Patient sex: M
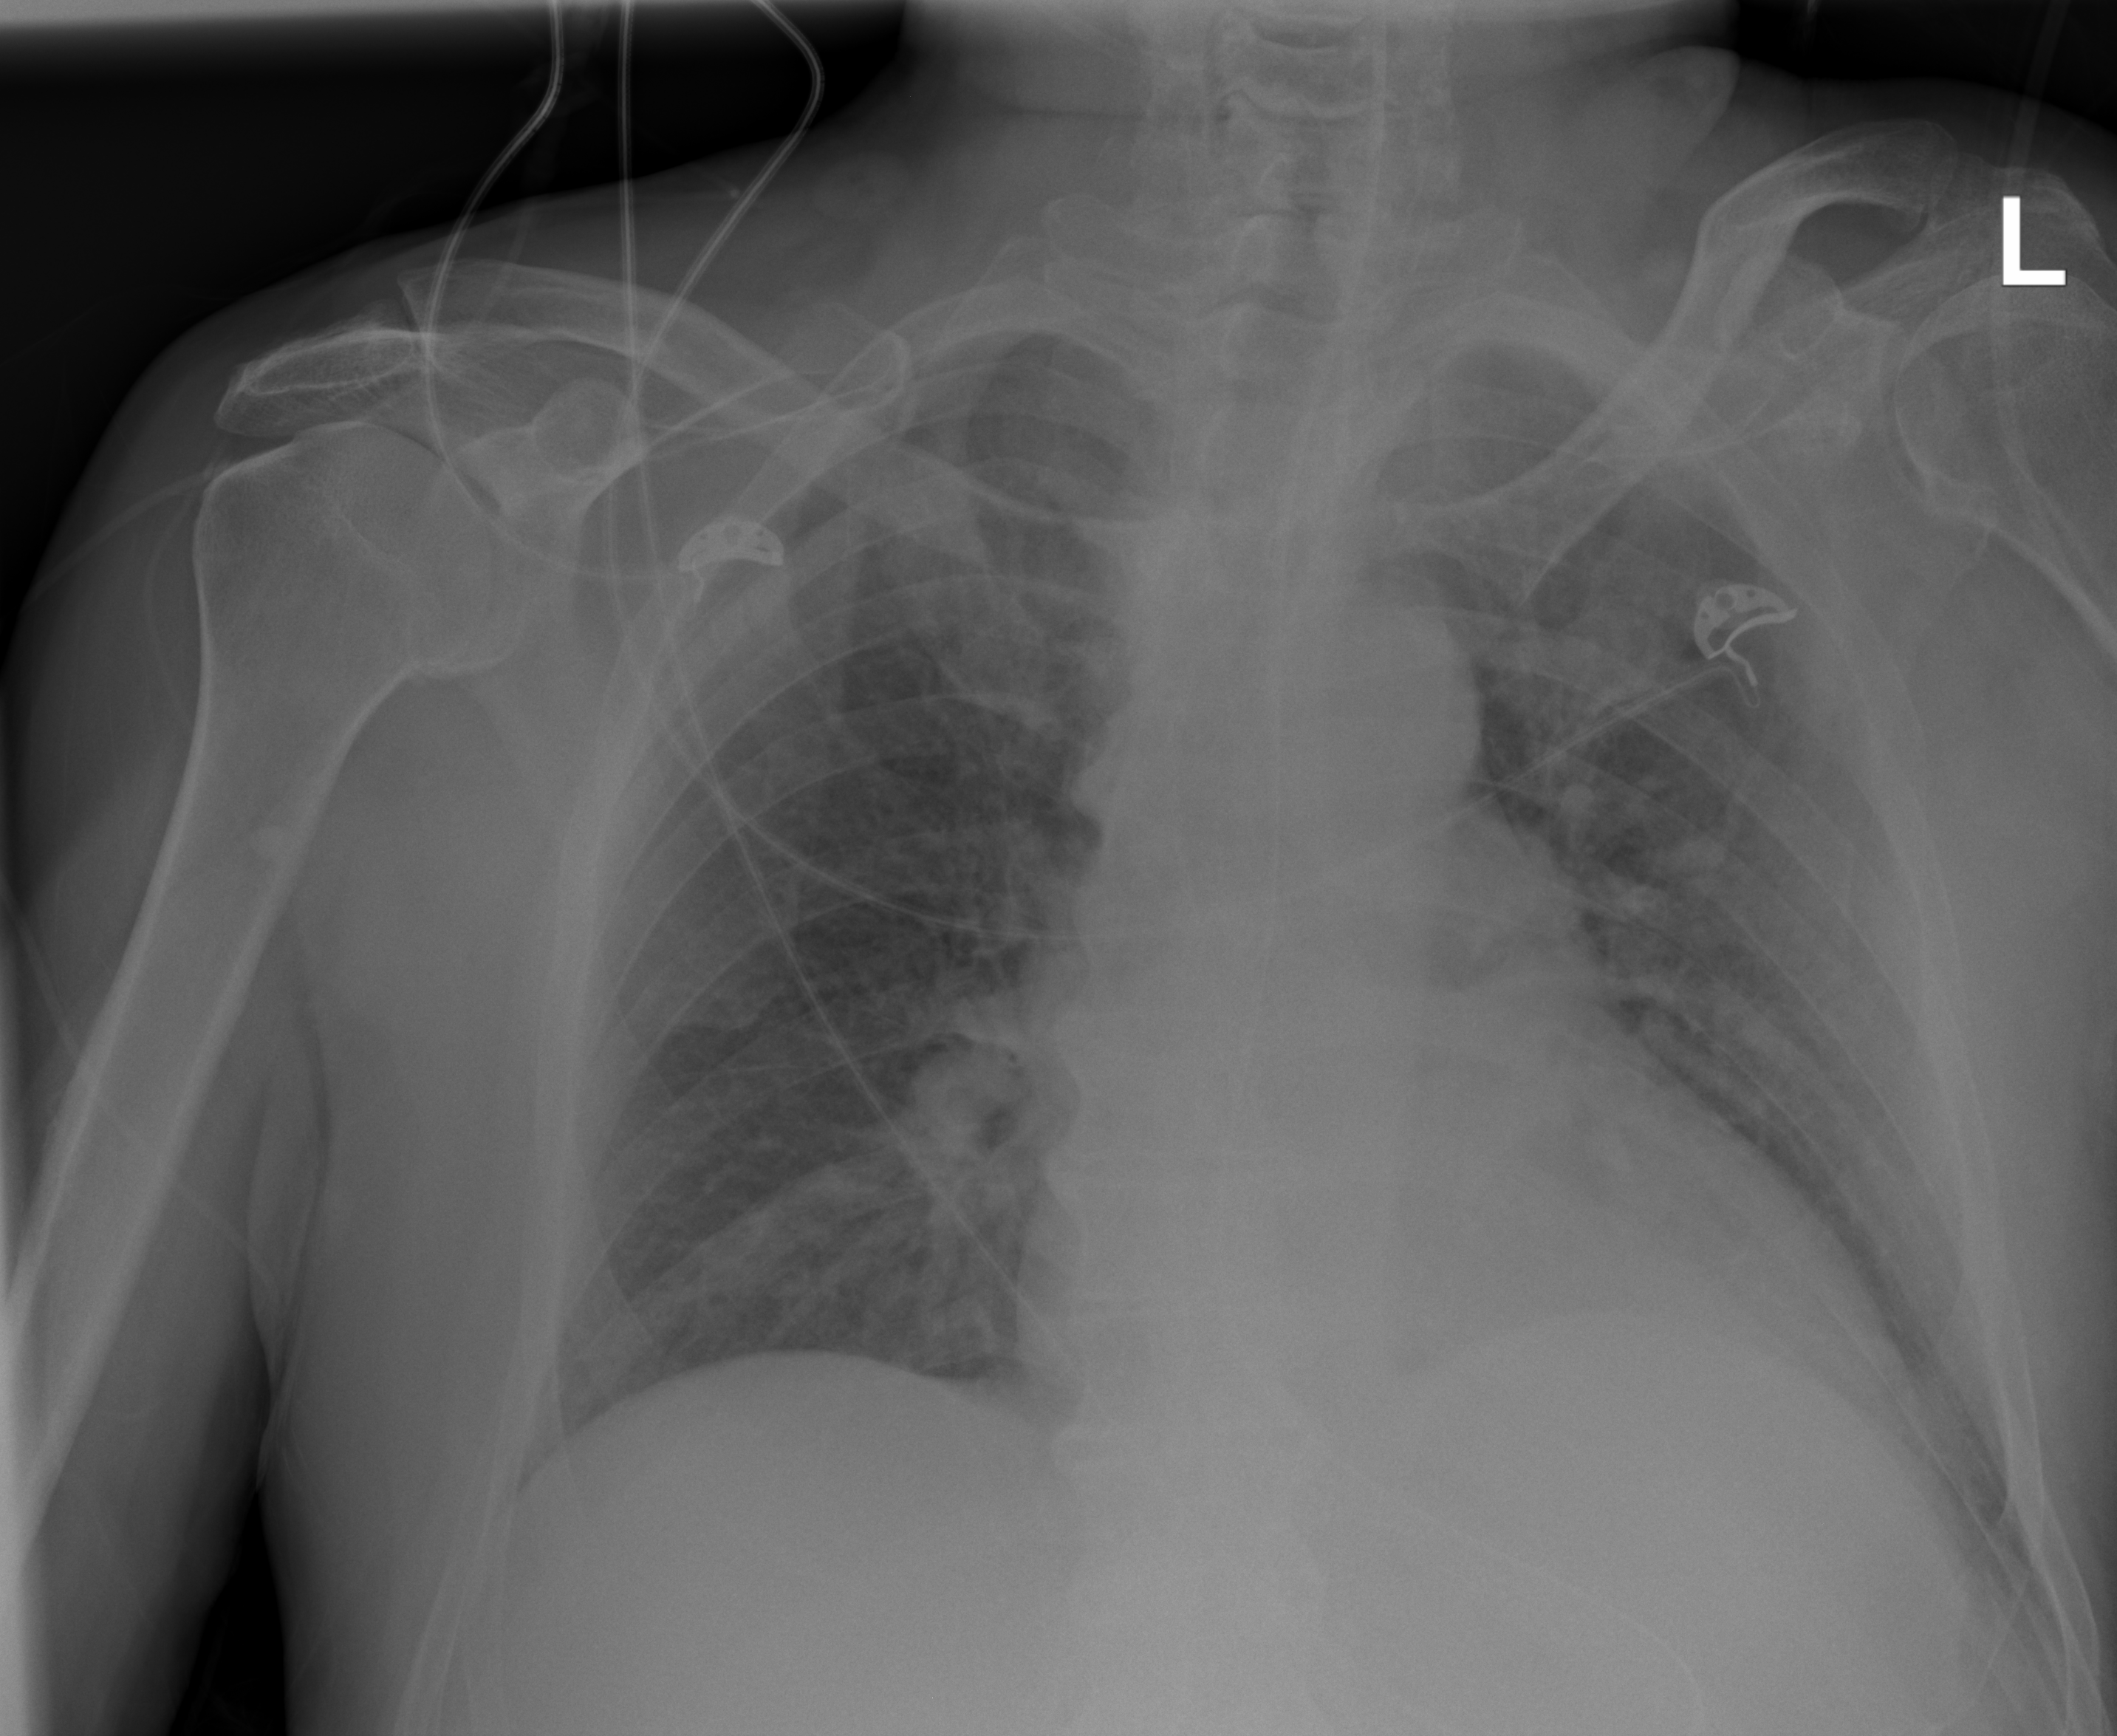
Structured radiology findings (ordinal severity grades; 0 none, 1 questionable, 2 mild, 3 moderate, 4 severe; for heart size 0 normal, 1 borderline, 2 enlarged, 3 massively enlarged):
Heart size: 1
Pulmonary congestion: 0
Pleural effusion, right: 0
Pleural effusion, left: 0
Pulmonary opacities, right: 2
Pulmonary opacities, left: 0
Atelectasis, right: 2
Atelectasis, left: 2